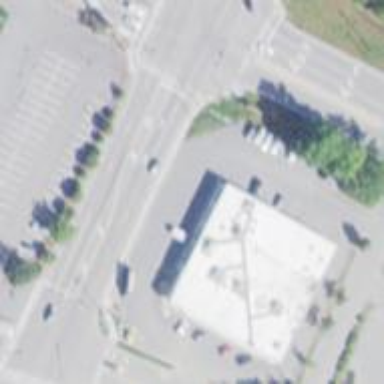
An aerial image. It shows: Retail building.